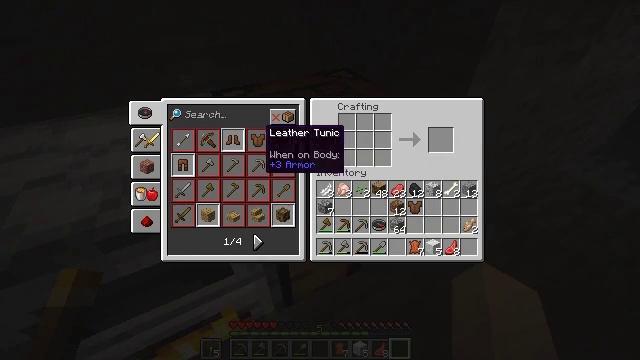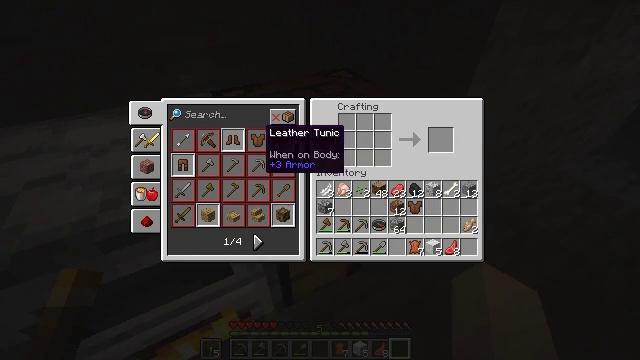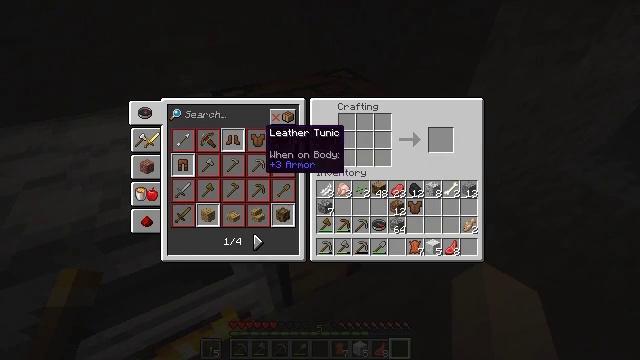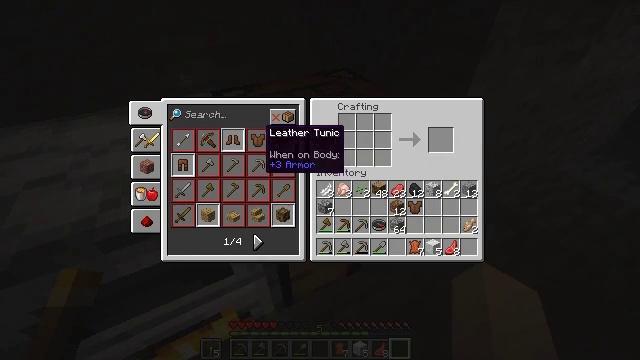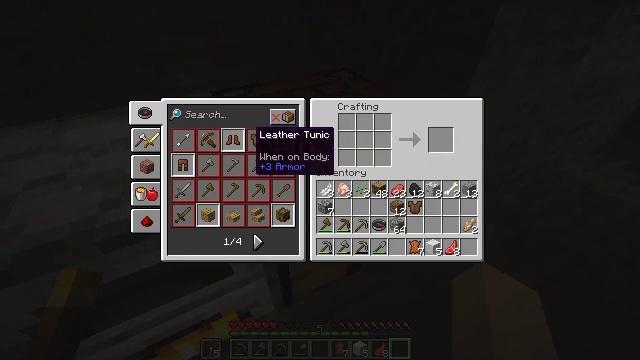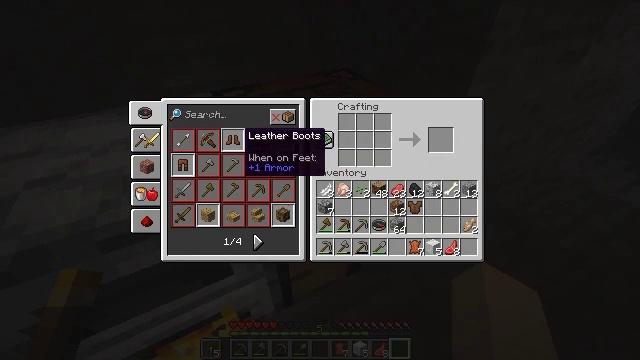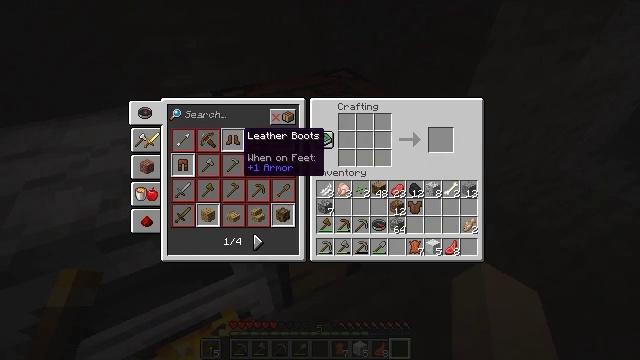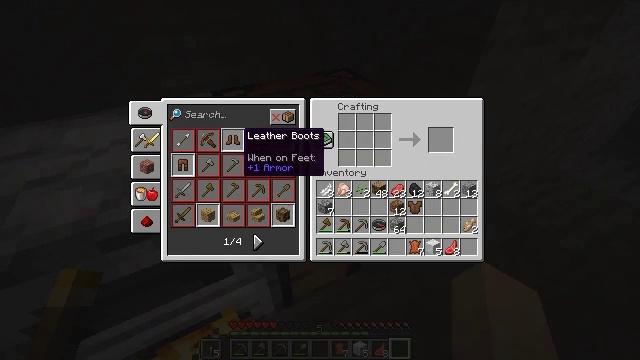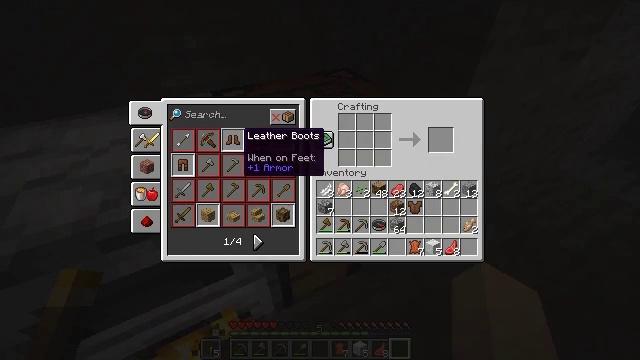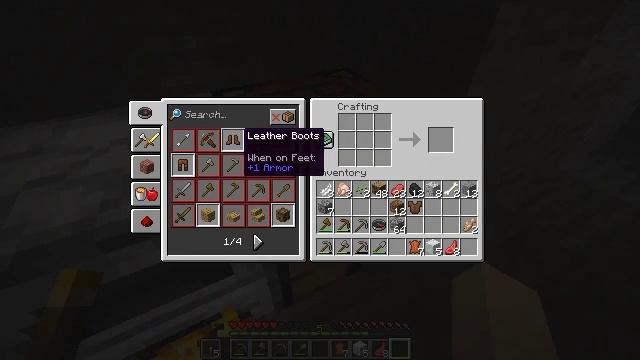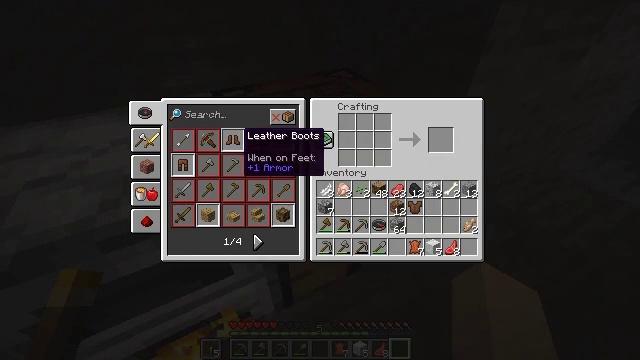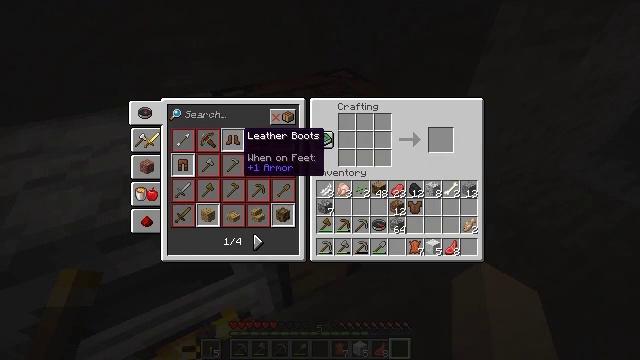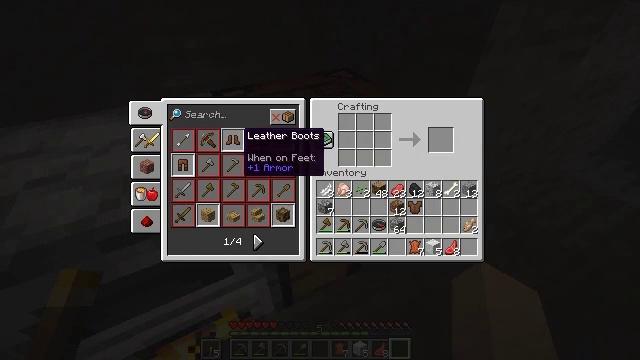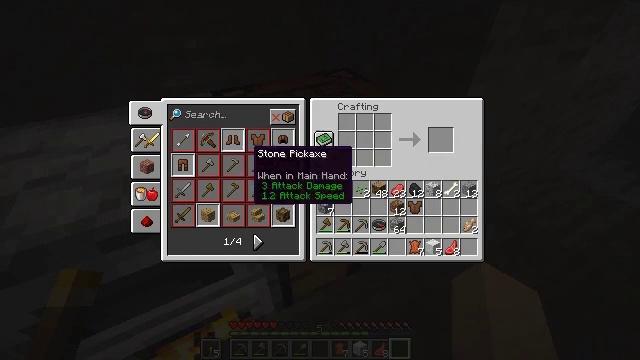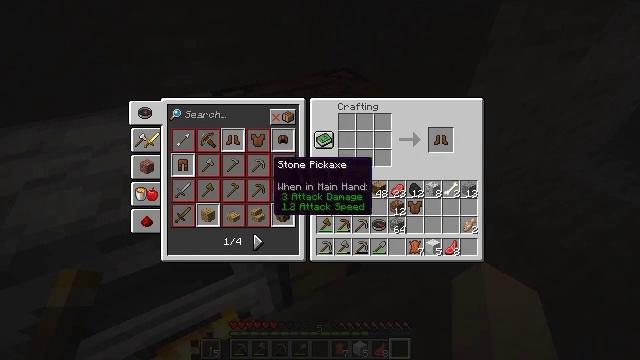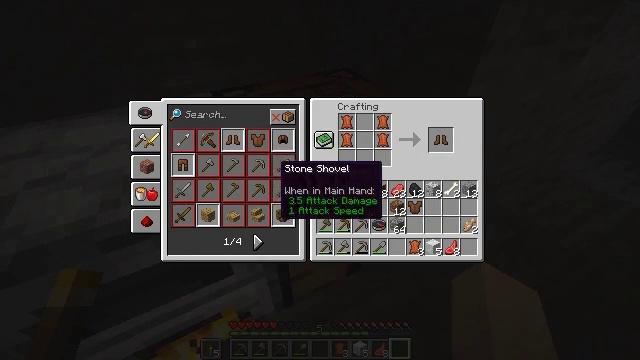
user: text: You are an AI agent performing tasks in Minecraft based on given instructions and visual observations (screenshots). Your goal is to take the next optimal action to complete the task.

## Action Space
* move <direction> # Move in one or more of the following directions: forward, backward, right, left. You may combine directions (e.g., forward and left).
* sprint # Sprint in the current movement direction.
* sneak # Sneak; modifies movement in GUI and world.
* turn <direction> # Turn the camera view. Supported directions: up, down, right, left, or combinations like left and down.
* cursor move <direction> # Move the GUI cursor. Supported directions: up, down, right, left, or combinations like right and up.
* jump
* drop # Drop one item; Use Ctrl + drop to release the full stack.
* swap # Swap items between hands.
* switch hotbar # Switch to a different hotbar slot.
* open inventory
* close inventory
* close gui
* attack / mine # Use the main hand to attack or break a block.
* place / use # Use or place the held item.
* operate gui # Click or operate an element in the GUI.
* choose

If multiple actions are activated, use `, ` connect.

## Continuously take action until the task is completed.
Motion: motion action
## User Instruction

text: Use leather in the crafting table to make leather leggings.
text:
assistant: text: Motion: no_op
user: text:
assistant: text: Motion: no_op
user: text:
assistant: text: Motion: no_op
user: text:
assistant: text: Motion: cursor move left
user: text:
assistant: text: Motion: cursor move left
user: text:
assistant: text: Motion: no_op
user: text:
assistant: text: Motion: no_op
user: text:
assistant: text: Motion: no_op
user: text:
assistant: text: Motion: operate gui
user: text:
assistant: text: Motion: operate gui
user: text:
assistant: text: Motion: no_op
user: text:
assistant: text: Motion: no_op
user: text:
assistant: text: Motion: cursor move right and down
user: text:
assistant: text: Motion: cursor move right and down
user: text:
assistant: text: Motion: no_op
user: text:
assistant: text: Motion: cursor move left
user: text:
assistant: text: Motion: no_op
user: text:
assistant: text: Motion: no_op
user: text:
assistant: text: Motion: no_op
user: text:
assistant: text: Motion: cursor move right and up
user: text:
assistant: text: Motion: cursor move right and up
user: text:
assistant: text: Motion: cursor move up
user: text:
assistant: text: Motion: no_op
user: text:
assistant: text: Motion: no_op
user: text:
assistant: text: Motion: no_op
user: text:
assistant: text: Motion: no_op
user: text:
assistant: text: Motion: no_op
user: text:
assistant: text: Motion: no_op
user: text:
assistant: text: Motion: no_op
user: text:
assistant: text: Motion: no_op